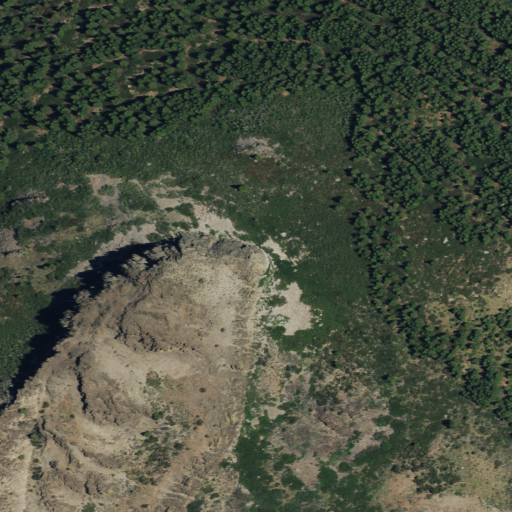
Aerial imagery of mountain in California named Reconnaissance Peak containing grassland and shrub